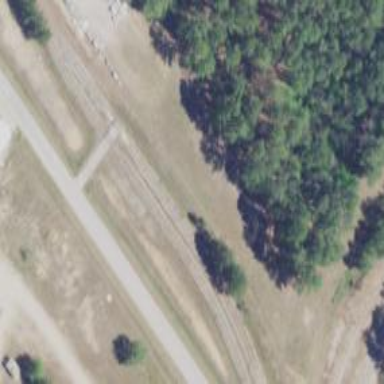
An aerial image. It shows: Rail spur service.